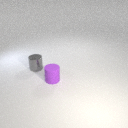
small gray metal cylinder behind small purple rubber cylinder